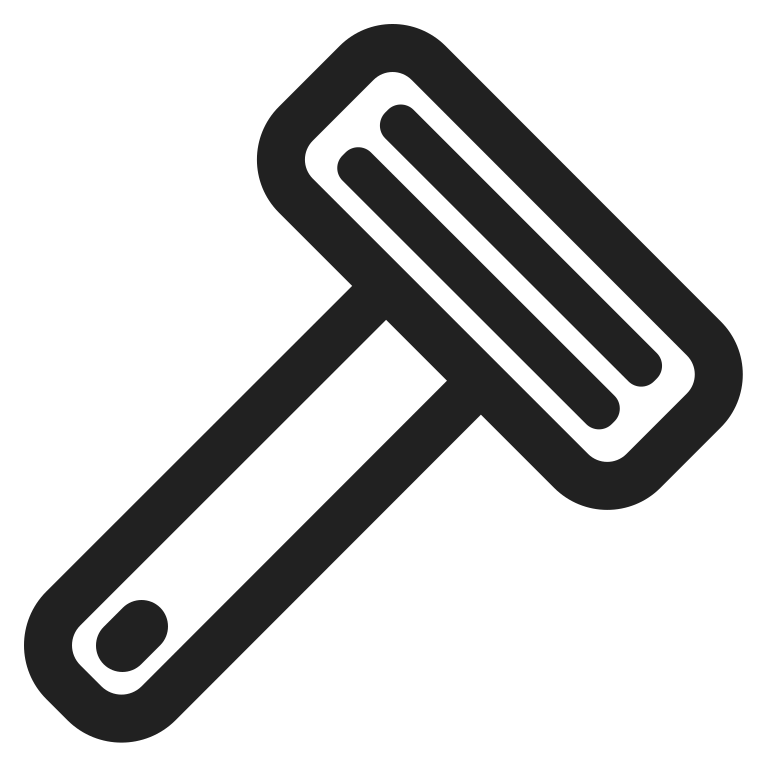
razor high contrast